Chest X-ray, PA view. Patient: 66 years old, sex M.
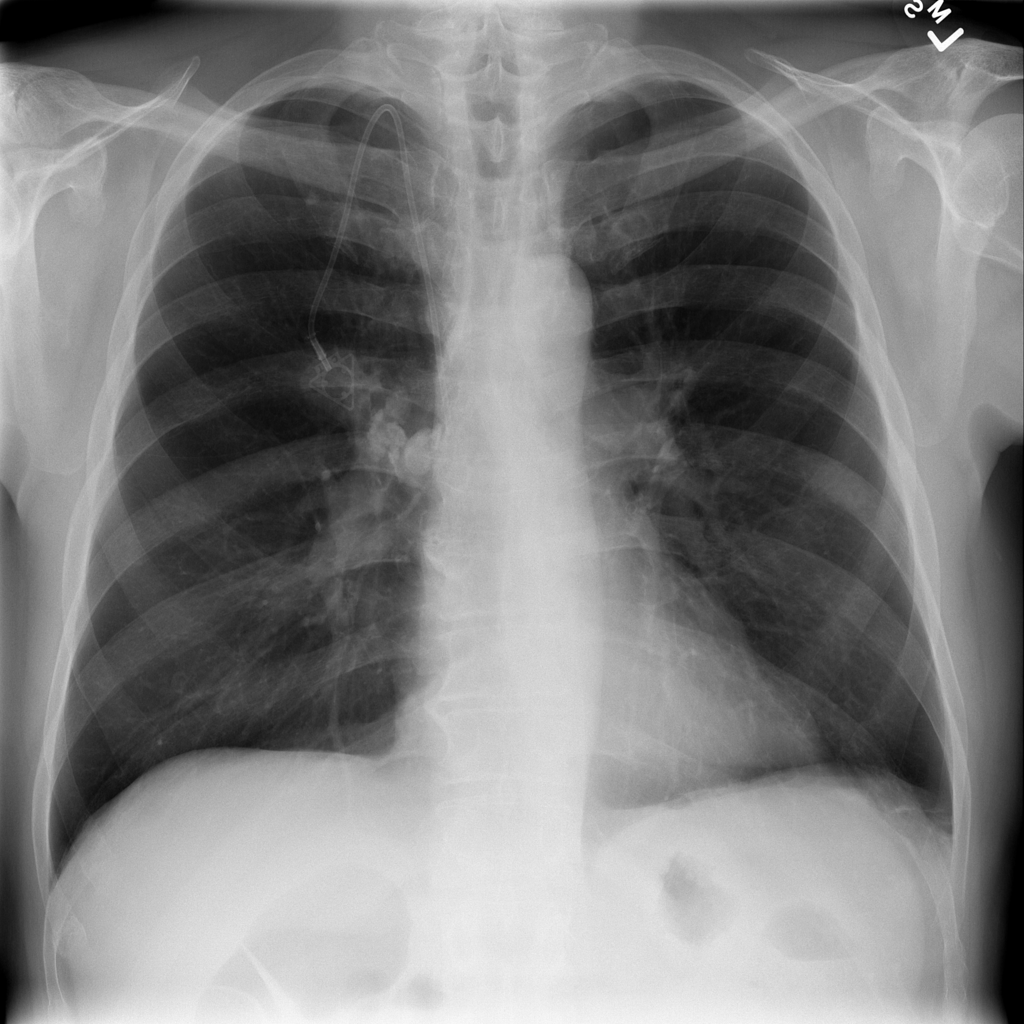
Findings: No Finding